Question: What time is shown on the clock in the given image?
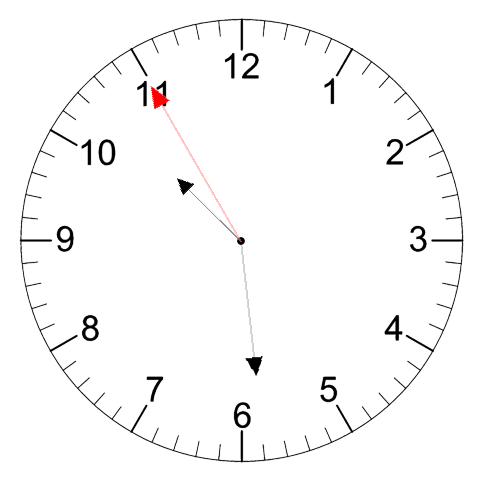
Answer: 10:28:55